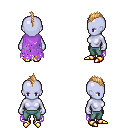
a pixel art fantasy rpg character, female body template, dark elf, purple skin, maroon tattered cape, teal pants, light blonde mohawk hairstyle, gold boots, four views (front, back, left, right), 2x2 character sprite sheet, small pixel art, hard edges, no anti-aliasing